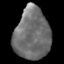
Tissue: lung
Cell type: Epithelial cells
Senescence score: 0.19
Nuclear area (px): 1789
Mean DAPI intensity: 111.996